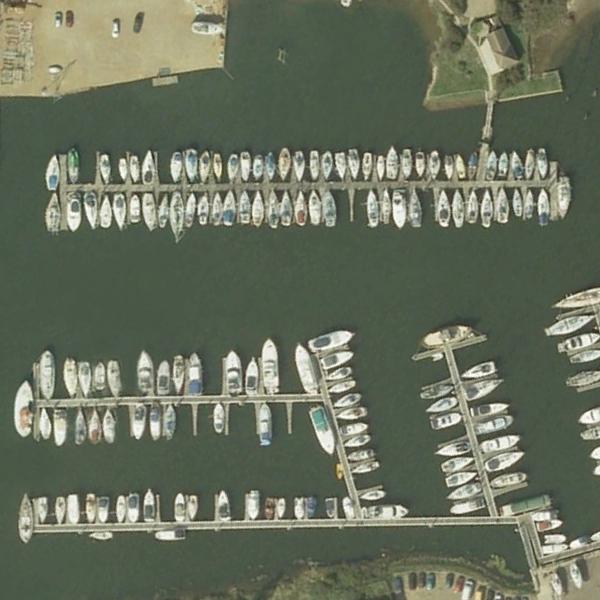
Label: Port